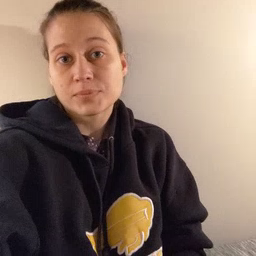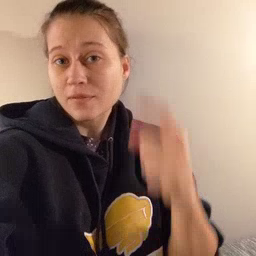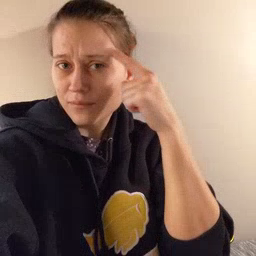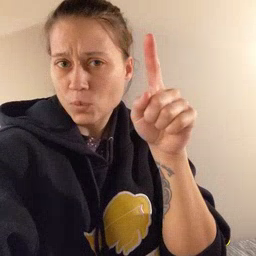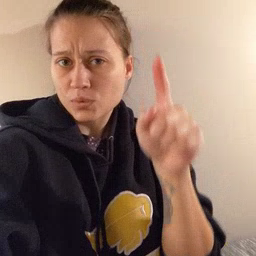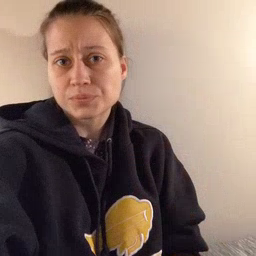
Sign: for